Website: lowes
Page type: billing-address
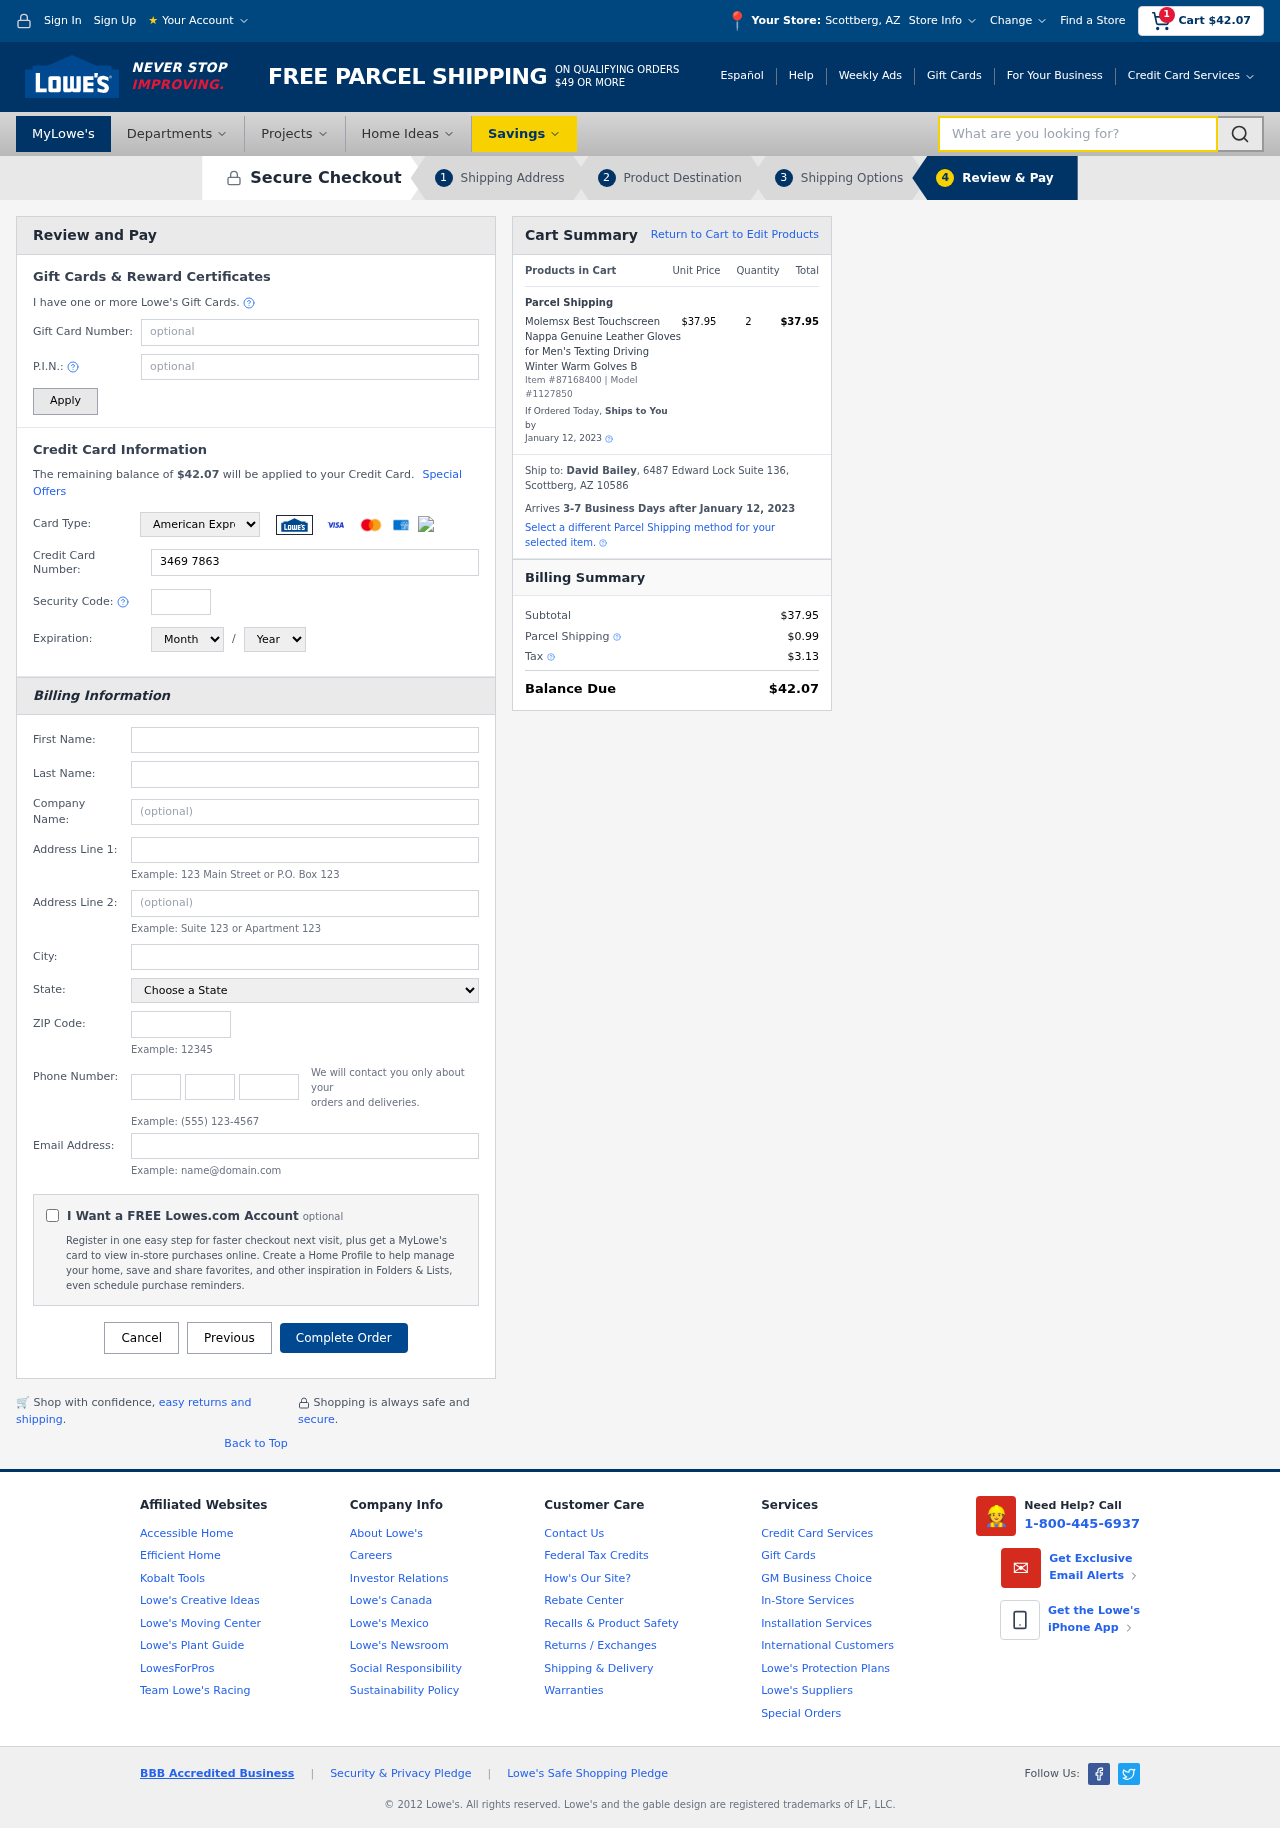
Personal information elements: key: PII_CARD_CVV
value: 8512
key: PII_CARD_EXPIRY_MONTH
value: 11
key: PII_CARD_EXPIRY_YEAR
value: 28
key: PII_CARD_NUMBER
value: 3469 7863 2689 147
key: PII_CARD_TYPE
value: American Express
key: PII_CITY
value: Scottberg
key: PII_CITY_STATE
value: Scottberg, AZ
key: PII_COMPANY
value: Harmon-Olson
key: PII_EMAIL
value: david.bailey@yahoo.com
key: PII_FIRSTNAME
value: David
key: PII_FULLNAME
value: David Bailey
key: PII_LASTNAME
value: Bailey
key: PII_PHONE_AREA
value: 277
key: PII_PHONE_PREFIX
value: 552
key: PII_PHONE_SUFFIX
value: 7506
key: PII_POSTCODE
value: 10586
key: PII_STATE
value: Arizona
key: PII_STREET
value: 6487 Edward Lock Suite 136
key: PII_CITY_STATE_ZIP
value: Scottberg, AZ 10586
Product elements: key: PRODUCT1_NAME
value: Molemsx Best Touchscreen Nappa Genuine Leather Gloves for Men's Texting Driving Winter Warm Golves B
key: PRODUCT1_PRICE
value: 37.95
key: PRODUCT1_QUANTITY
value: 2
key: PRODUCT_ITEM_NUMBER
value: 87168400
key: PRODUCT_MODEL_NUMBER
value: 1127850
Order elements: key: ORDER_SUBTOTAL
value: $42.07
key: ORDER_TOTAL
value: $42.07
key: ORDER_SHIPPING_DATE
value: January 12, 2023
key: ORDER_SUBTOTAL
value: $37.95
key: ORDER_DELIVERY_DATE
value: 3-7 Business Days after January 12, 2023
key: ORDER_SHIPPING_DATE2
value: January 12, 2023
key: ORDER_SUBTOTAL2
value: $37.95
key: ORDER_SHIPPING_COST
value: $0.99
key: ORDER_TAX
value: $3.13
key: ORDER_TOTAL2
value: $42.07
Search elements: key: HEADER_SEARCH
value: What are you looking for?